Question: Hi I was reading <URL>
and found that "Good paging practice" is with WHERE and not OFFSET, LIMIT
Any code examples, explanation how to do?

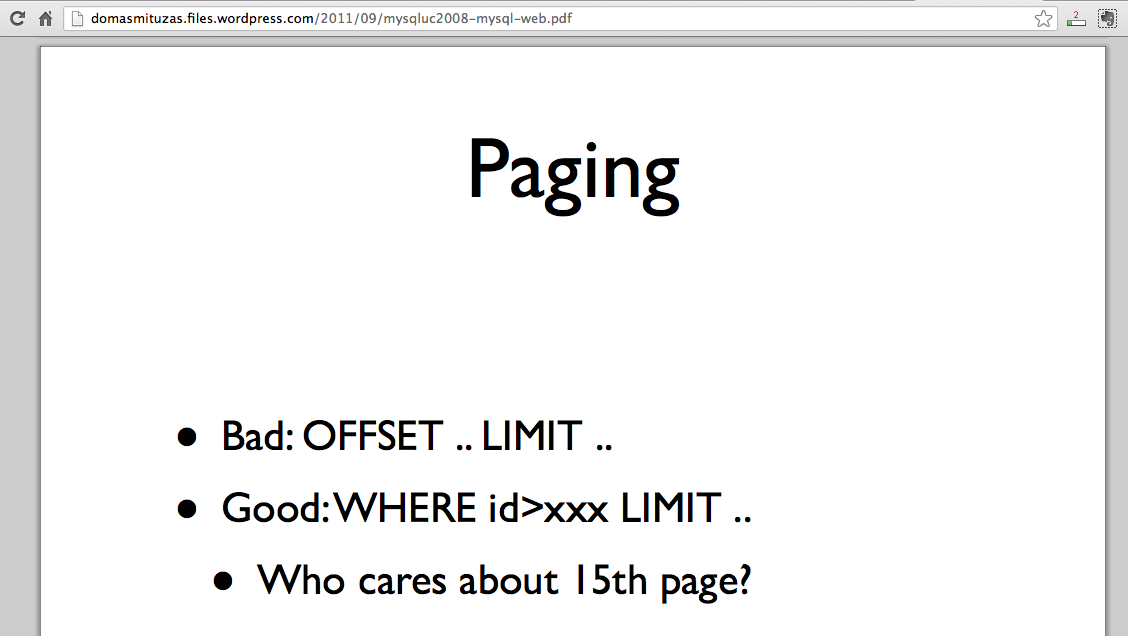
Answer: I am no sql guru. But as far as I know, 'WHERE' clause indicates what row to be selected on that particular 'TABLE'. This is performed first before the 'LIMIT' clause.
The 'LIMIT' clause limits the number of rows to be returned by the 'SELECT' statement. So this clause is performed after the 'WHERE' clause, which concludes that 'WHERE' is faster than 'LIMIT'.
Still the 'WHERE' clause's <URL> depends on how you form your conditions.
Here's what I use for paging:
'''
SELECT *
FROM table T
WHERE T.Id > 100
LIMIT 100;
'''
Instead of using 'LIMIT'/'OFFSET'.
'''
SELECT *
FROM table T
LIMIT 100, 100;
'''
You can clearly see the advantage for large tables.